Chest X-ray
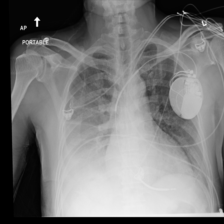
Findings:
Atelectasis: negative
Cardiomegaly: negative
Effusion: positive
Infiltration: negative
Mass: negative
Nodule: negative
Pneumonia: negative
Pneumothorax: negative
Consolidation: negative
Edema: negative
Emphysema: negative
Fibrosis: negative
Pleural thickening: negative
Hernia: negative